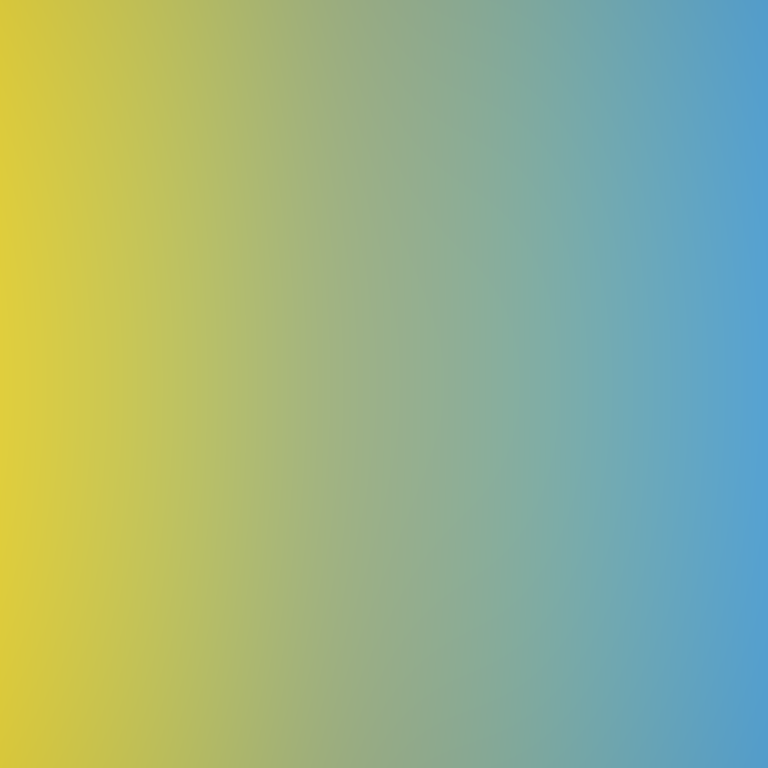
Abstract light effect, smooth gradient from yellow to blue, calm atmosphere, soft glow, no room, no furniture, no objects.